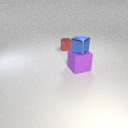
large purple rubber cube to the right of small red metal cylinder